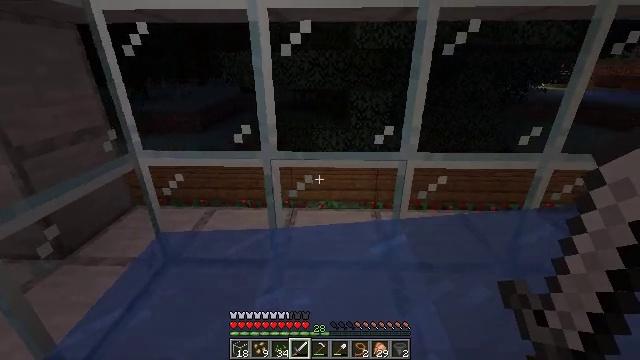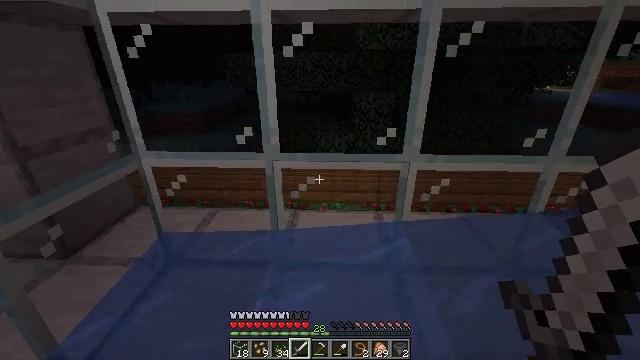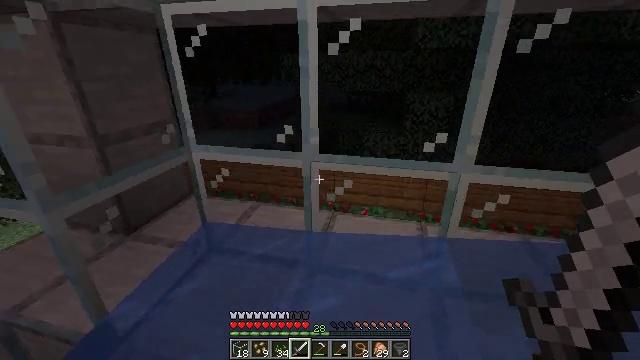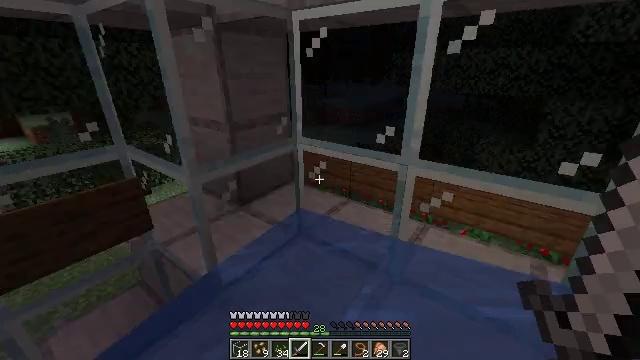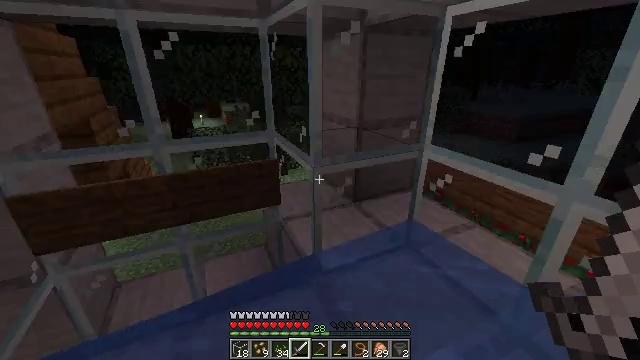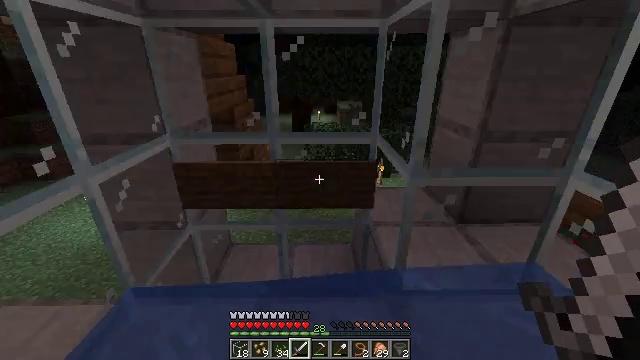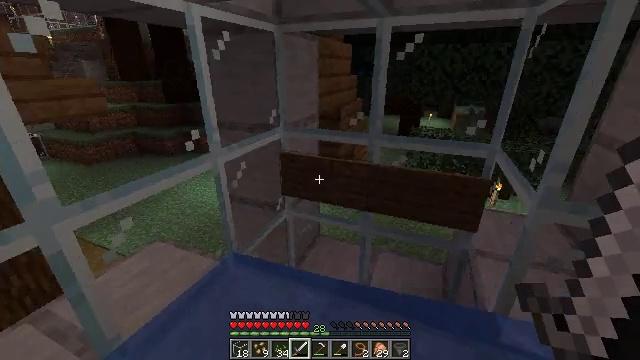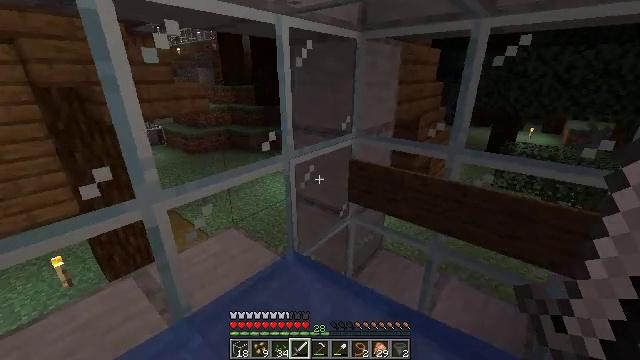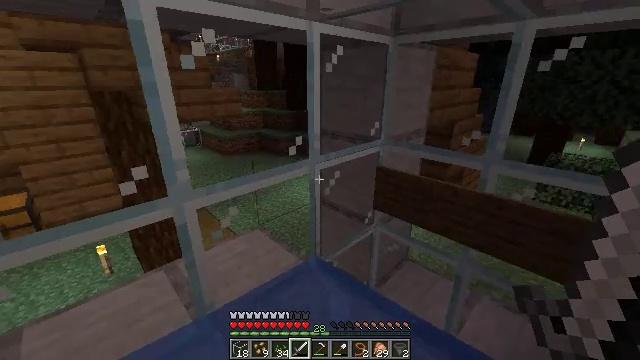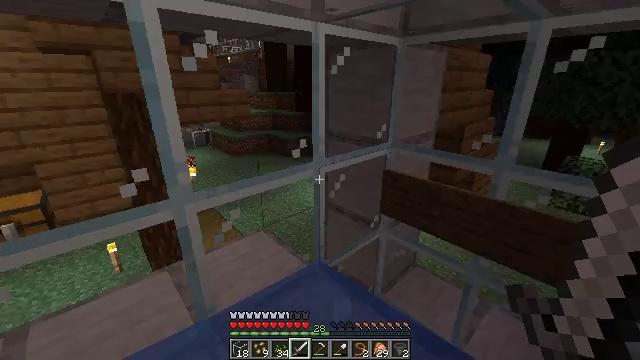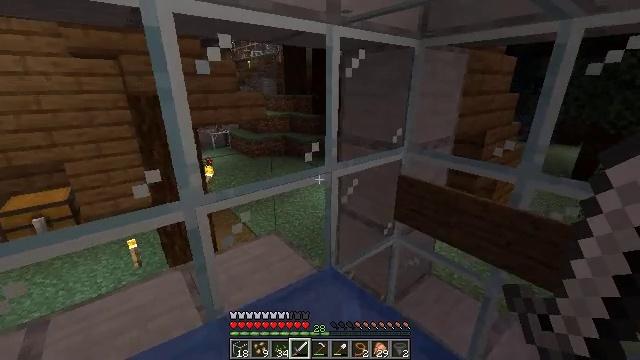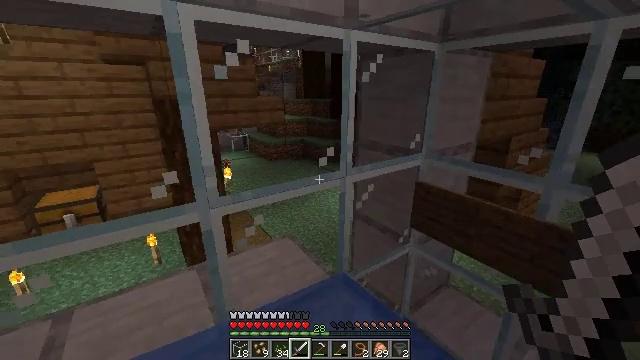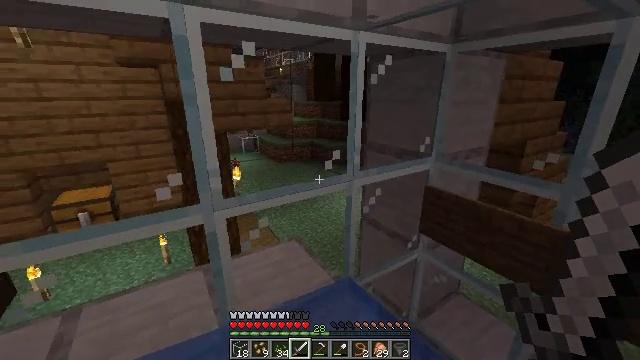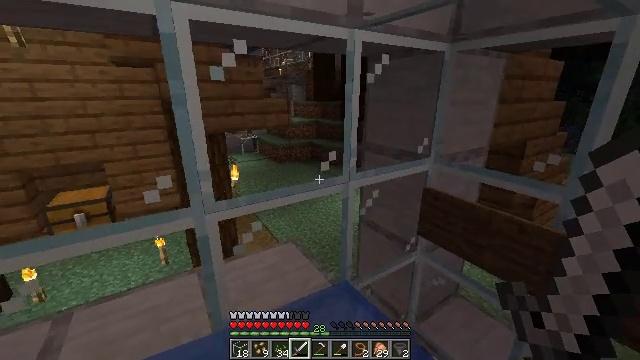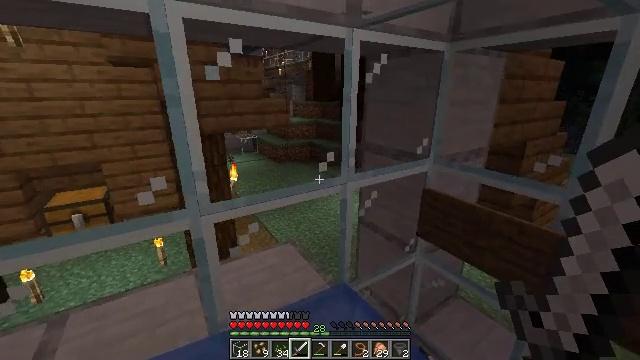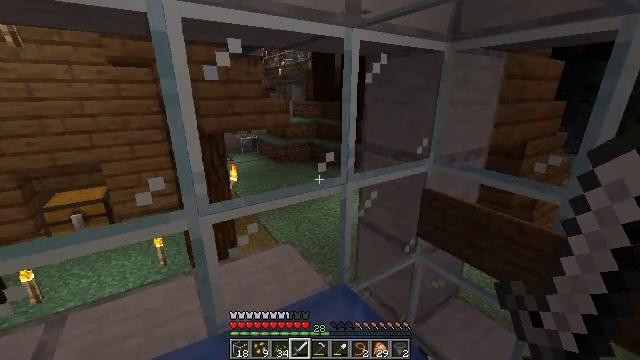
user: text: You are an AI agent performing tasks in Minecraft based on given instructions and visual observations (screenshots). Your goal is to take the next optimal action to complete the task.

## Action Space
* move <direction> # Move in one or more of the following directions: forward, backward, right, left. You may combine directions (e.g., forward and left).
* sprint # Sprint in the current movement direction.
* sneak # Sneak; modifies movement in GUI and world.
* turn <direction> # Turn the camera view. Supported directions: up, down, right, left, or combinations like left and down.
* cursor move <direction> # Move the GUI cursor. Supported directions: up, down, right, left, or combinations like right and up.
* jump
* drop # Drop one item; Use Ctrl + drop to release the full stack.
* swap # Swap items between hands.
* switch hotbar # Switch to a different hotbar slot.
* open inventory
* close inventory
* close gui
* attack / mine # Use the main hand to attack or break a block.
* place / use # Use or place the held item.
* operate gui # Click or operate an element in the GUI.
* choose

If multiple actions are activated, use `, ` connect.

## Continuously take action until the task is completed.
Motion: motion action
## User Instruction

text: Break the glass block.
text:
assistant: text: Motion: move forward
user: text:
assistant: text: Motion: move forward, turn left
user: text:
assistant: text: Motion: move forward, turn left
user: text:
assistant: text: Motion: move forward, turn left
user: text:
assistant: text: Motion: move forward, turn left
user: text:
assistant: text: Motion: move forward, turn left
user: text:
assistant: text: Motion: move forward, turn left and up
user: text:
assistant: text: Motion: turn left and up
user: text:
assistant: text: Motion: turn left
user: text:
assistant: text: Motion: turn left
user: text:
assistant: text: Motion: turn left
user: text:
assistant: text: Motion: turn left
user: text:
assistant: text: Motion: no_op
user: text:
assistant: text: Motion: no_op
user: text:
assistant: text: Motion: no_op
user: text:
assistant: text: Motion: turn left
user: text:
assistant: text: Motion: turn left
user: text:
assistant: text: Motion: turn left
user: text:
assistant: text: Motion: turn left
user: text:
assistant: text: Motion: move left, turn left
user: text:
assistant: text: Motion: move left
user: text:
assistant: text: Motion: move left
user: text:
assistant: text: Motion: move left
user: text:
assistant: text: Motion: move left
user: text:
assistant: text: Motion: move left, turn left
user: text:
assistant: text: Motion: move left, turn left
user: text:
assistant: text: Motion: turn left
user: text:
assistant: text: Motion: turn right
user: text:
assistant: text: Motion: turn right
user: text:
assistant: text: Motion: turn right